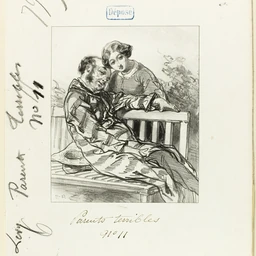
Title: Les-Parents-Terribles series: Don't you think, father...
Artist: Paul Gavarni
Caption: les-parents-terribles series: don't you think, father..., lithograph, fathers, paper (fiber product), print, prints and drawing, parents, paul gavarni, a work made of lithograph in black on cream wove paper, prints and drawings, art institute of chicago